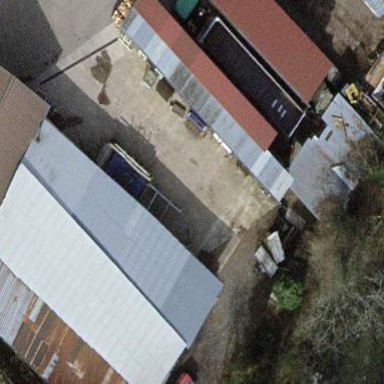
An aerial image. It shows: Building used as sawmill.